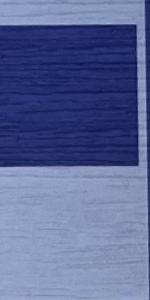
Label: Empty